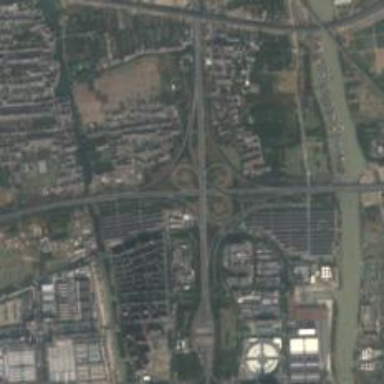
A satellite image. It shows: Motorway junction.